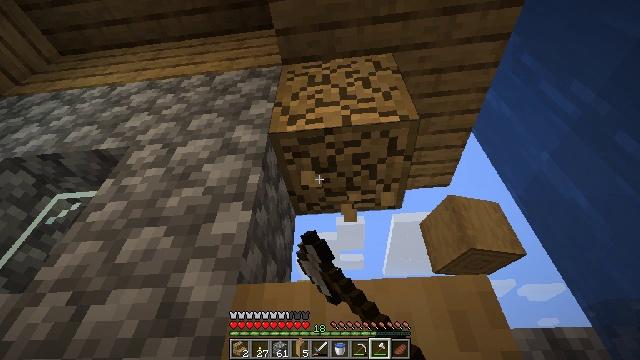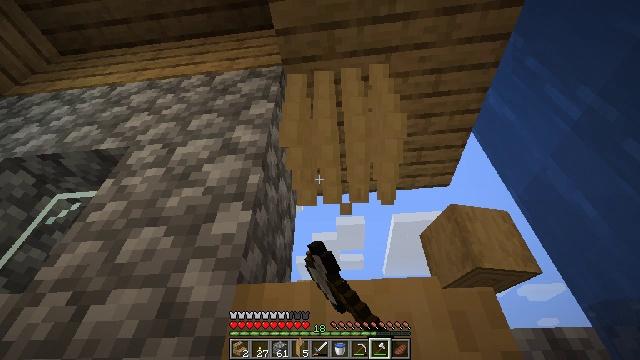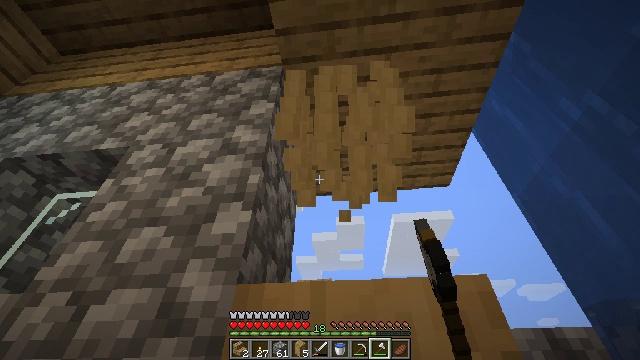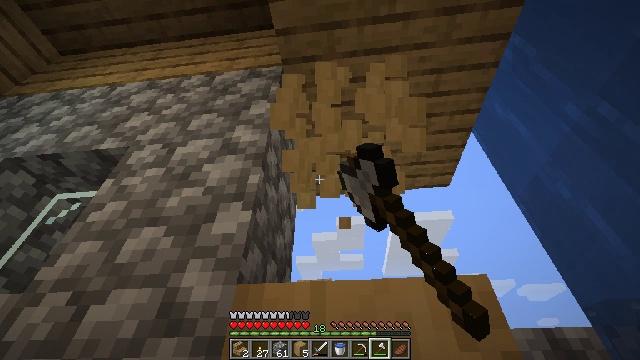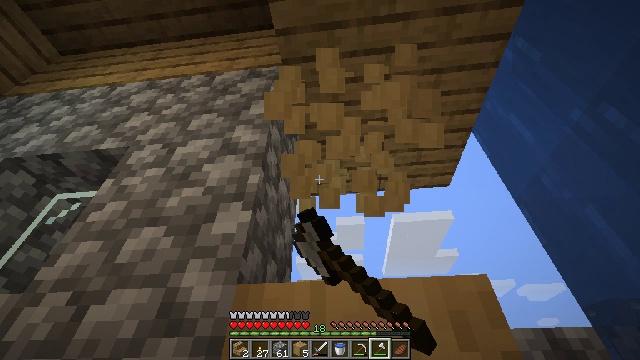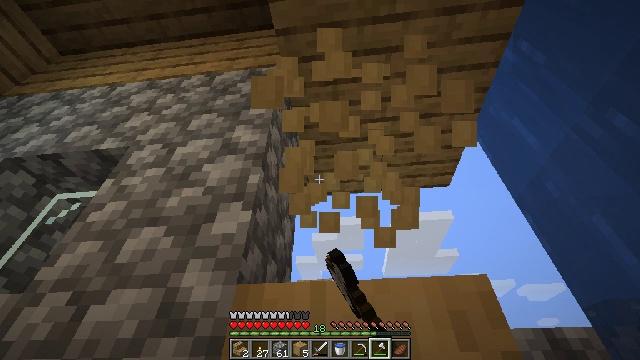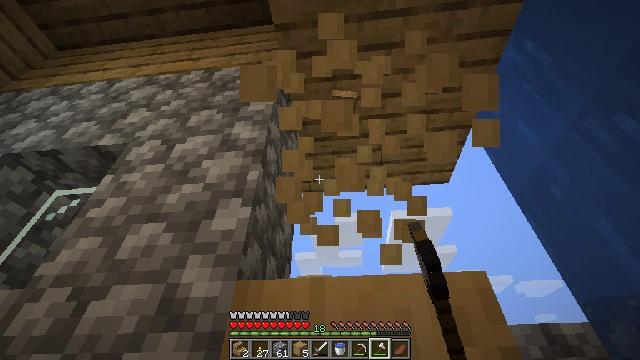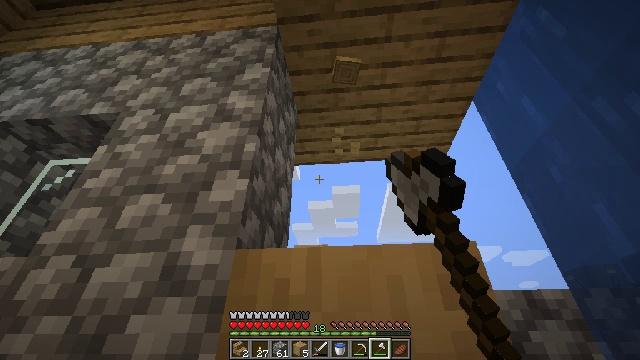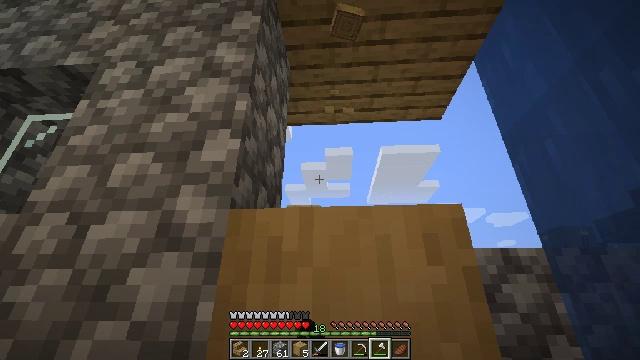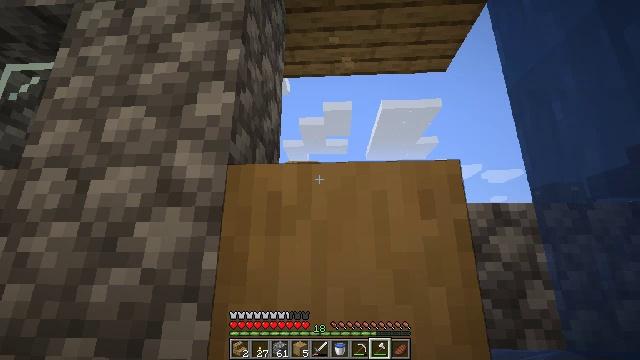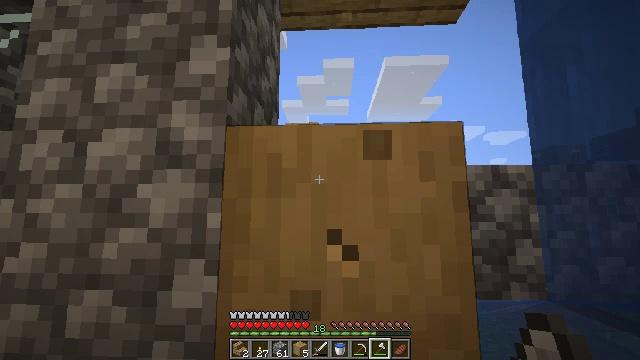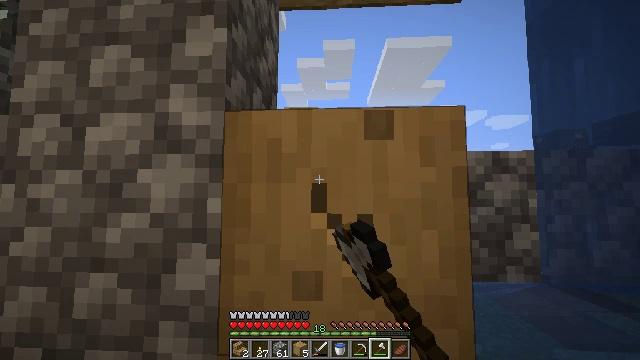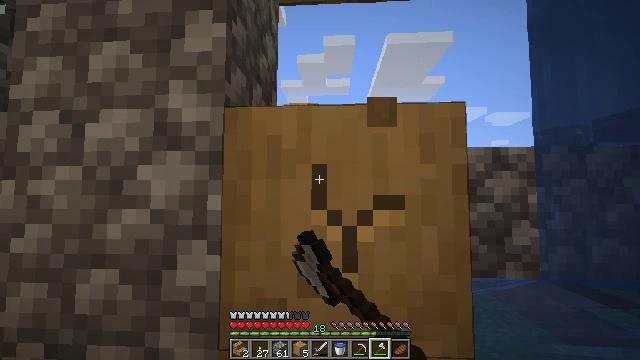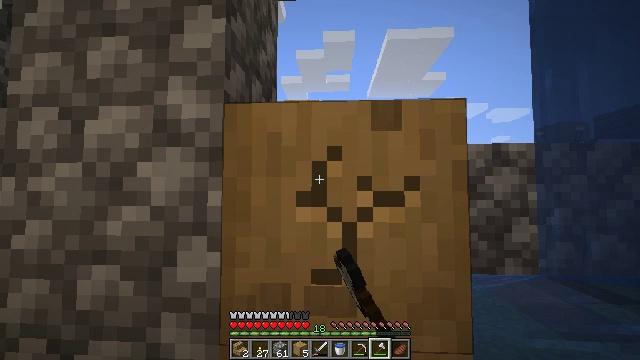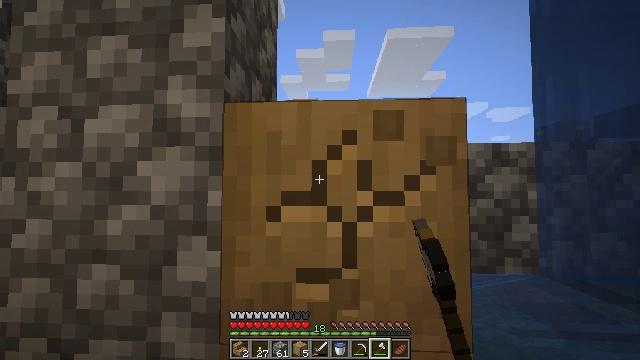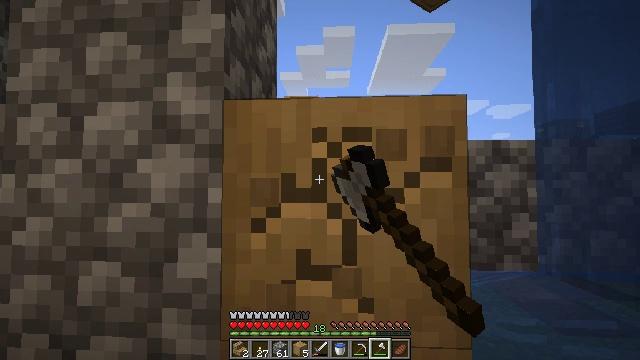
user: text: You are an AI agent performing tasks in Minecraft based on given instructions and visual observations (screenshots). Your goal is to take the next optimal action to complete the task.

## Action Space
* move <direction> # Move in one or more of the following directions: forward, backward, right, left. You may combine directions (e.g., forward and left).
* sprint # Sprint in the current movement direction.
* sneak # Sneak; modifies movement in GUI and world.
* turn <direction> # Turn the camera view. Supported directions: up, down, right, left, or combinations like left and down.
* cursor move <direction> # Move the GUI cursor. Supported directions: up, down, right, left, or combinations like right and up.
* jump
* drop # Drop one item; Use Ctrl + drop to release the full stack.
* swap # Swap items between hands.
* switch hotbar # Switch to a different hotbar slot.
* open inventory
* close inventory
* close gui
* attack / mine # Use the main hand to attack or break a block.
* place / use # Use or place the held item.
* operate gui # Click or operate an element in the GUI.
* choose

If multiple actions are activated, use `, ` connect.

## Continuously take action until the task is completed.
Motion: motion action
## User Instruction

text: Gather stripped oak log from a tree.
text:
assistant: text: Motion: attack / mine
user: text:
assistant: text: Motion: attack / mine
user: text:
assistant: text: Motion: attack / mine
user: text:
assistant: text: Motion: attack / mine
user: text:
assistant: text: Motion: attack / mine
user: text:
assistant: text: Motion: attack / mine
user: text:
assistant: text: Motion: turn down, attack / mine
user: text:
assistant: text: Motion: turn right and down, attack / mine
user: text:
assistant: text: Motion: turn down, attack / mine
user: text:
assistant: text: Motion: turn down, attack / mine
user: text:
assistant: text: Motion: turn down, attack / mine
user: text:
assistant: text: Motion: attack / mine
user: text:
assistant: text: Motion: attack / mine
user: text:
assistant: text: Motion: attack / mine
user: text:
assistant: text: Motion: attack / mine
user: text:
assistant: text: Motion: attack / mine
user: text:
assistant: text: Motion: attack / mine
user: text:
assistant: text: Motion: attack / mine
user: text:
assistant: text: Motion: attack / mine
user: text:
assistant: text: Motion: turn down, attack / mine
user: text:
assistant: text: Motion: turn down, attack / mine
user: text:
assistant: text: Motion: turn down, attack / mine
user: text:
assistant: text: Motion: turn down, attack / mine
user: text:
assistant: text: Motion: turn down, attack / mine
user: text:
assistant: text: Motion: turn down, attack / mine
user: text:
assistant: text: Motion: turn down, attack / mine
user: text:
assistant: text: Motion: turn down, attack / mine
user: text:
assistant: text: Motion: turn down, attack / mine
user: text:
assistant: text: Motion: attack / mine
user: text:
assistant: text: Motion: attack / mine